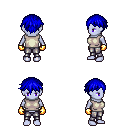
a pixel art fantasy rpg character, female body template, dark elf, purple skin, white sleeveless shirt, metal pants, blue short bangs hairstyle, gold gloves, four views (front, back, left, right), 2x2 character sprite sheet, small pixel art, hard edges, no anti-aliasing